Question: I am new to Spring and currently trying the following from the book ProSpring3:
'''
package com.tutorials.prospring3.ch2;
import org.springframework.context.ApplicationContext;
import org.springframework.context.support.ClassPathXmlApplicationContext;
public class HelloWorldSpringDI {
public static void main(String[] args) {
// Initialize Spring ApplicationContext
ApplicationContext ctx = new ClassPathXmlApplicationContext(
"META-INF/spring/app-context.xml");
MessageRenderer mr = ctx.getBean("renderer", MessageRenderer.class);
mr.render();
}
}
'''
The ClassPathXmlApplicationContext instantiation is marked as the following error: "The constructor ClassPathXmlApplicationContext(String) refers to the missing type BeansException"
In addiation, when running the application the IDE displays a "Archive for required library: 'C:/Users/Admin/.m2/repository/org/springframework/spring-beans/3.0.6.RELEASE/spring-beans-3.0.6.RELEASE.jar' in project 'ch2' cannot be read or is not a valid ZIP file"
As the spring-beans.jar (to which the BeansException class belongs) is part of my i wonder how that could happen.

Thanks in advance!
Jonas
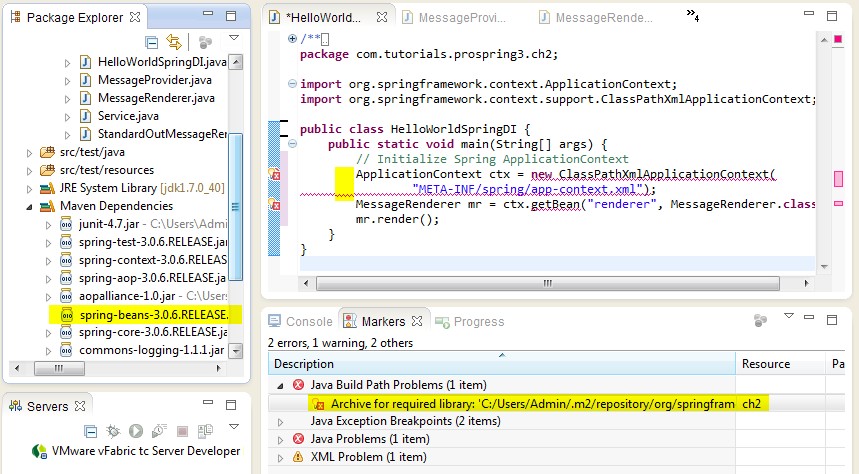
Answer: try to open the archive 'C:/Users/Admin/.m2/repository/org/springframework/spring-beans/3.0.6.RELEASE/spring-beans-3.0.6.RELEASE.jar' with an application like WinZip. If that application indicates that the archive is corrupted as well, you should delete it and try again. (delete the entire 'C:/Users/Admin/.m2/repository/org/springframework/spring-beans/3.0.6.RELEASE' directory and all its contents).
On the next build of your project, the archive will be downloaded again. If it still does not work and you are connecting to a local repository, you should contact the administrator.